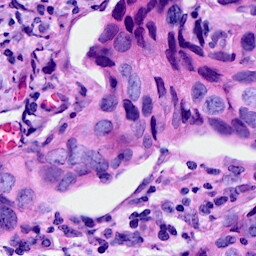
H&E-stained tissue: Breast